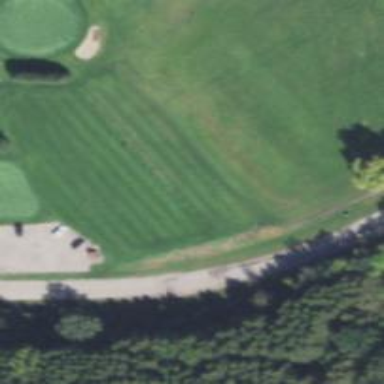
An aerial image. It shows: Well-manicured grass golf tee.